Interaction volume radius: 5 \u00c5
Interaction volume height: 40 \u00c5
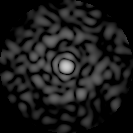
Disorder parameter: 0.8548